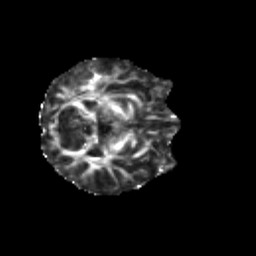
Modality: FA
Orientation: axial
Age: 11
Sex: male
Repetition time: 9.4 s
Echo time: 0.089 s